Question: I need to create reoprt in ssrs like the pivot table in MS Excel.
Above the screen shot of my requirement,I am very much confused this time .
Please provide some guidlines ,resources and links where i find the needfull help.
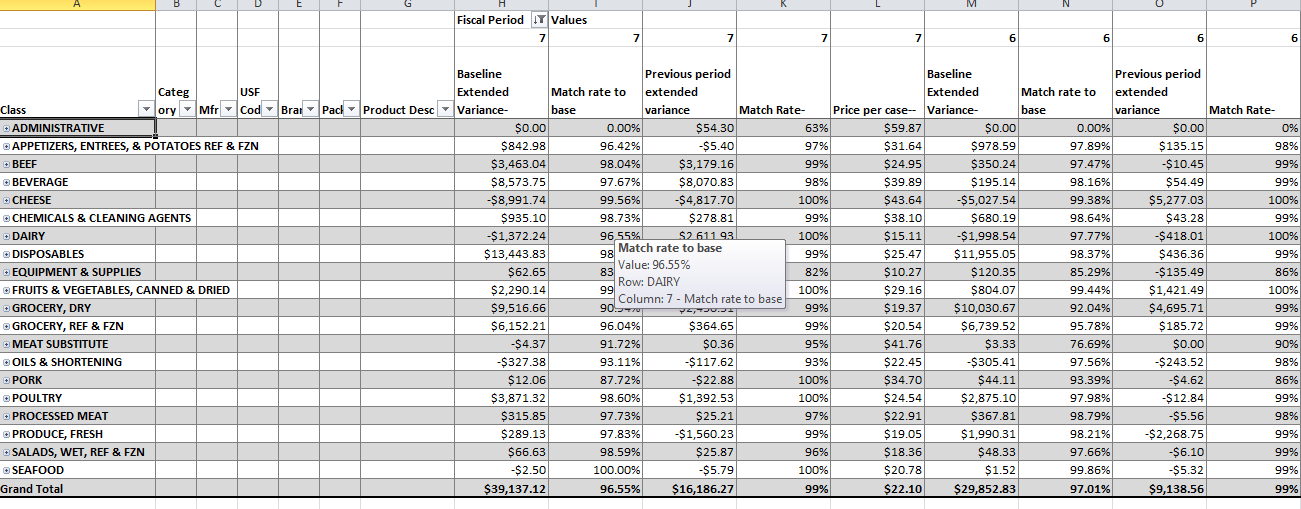
Answer: The SSRS equivalent of an Excel Pivot table is called a Matrix - in SSRS 2008, both conventional table reports and matrixes are essentially the same thing (as described in the answers to <URL>.
You can find out more about using matrixes in reports on Microsoft's site, such as <URL>.
Alternatively, there are plenty of other resources on the web - <URL> of the links returned by googling "matrix ssrs".